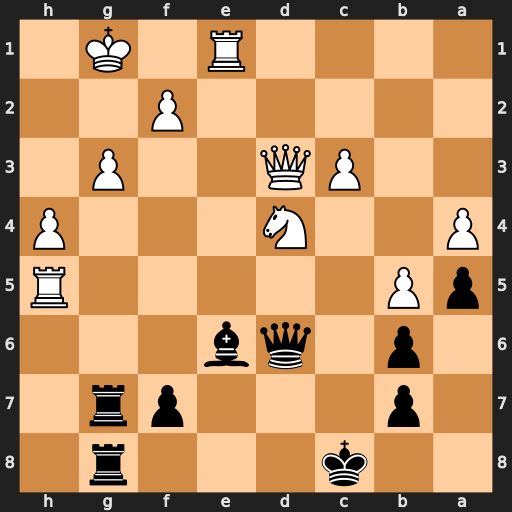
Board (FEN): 2k3r1/1p3pr1/1p1qb3/pP5R/P2N3P/2PQ2P1/5P2/4R1K1
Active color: b
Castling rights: -
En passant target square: -
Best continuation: Rxg3+ fxg3 Rxg3+ Qxg3 Qxg3+